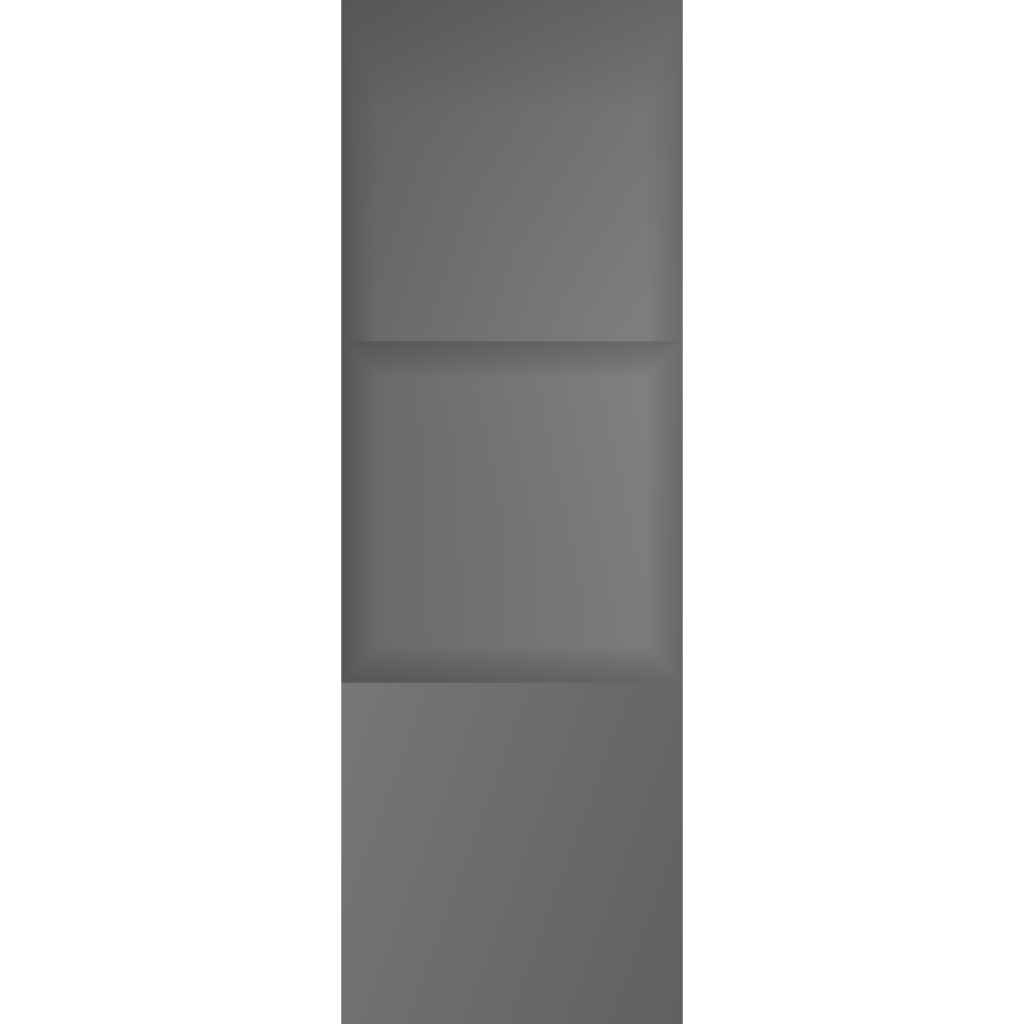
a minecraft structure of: Cemetery